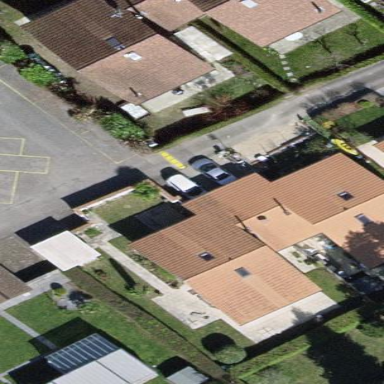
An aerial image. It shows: Semi-detached house.